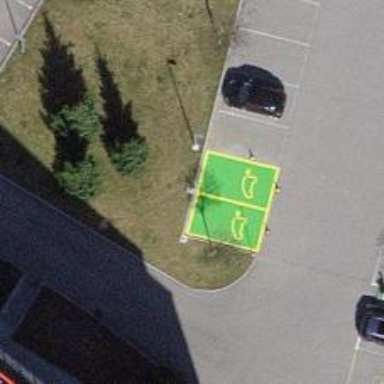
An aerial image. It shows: Charging station.